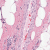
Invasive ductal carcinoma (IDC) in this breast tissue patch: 0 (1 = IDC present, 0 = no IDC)